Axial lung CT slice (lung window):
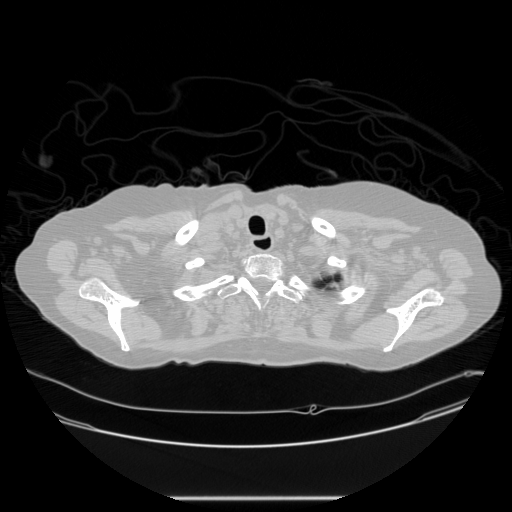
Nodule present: no